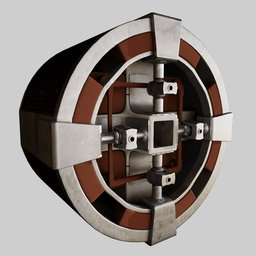
Label: mechanical